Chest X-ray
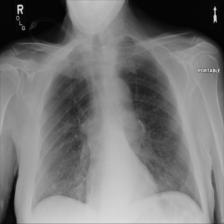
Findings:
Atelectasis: negative
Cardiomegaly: negative
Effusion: negative
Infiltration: negative
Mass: positive
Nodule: negative
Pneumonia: negative
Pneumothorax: negative
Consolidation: negative
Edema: negative
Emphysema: negative
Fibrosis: negative
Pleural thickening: negative
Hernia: negative